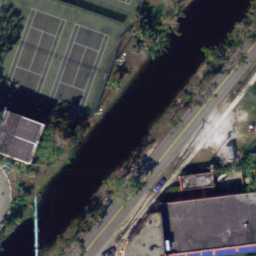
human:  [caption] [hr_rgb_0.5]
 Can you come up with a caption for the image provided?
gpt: Two tennis courts arranged neatly with a road beside .

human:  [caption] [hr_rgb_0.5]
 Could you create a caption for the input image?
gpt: There are two tennis courts arranged neatly with a road and some plants beside .

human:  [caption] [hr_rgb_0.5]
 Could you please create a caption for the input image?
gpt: Two tennis courts are surrounded by some plants .

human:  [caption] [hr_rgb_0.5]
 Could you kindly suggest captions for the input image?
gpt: There are two tennis courts surrounded by some plants .

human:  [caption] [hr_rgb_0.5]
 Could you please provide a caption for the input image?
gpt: There are two tennis courts arranged neatly with a road and some plants beside .